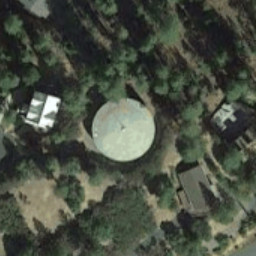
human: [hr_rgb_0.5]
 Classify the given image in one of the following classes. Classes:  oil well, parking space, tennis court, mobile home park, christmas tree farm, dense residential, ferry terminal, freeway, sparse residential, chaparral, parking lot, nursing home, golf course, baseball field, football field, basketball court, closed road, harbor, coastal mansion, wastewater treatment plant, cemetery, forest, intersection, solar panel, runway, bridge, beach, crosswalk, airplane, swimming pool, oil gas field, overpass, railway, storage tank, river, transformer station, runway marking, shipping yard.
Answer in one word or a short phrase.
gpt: storage tank